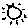
Label: sun